Chest X-ray. View position: PA
Patient age: 42
Patient sex: F
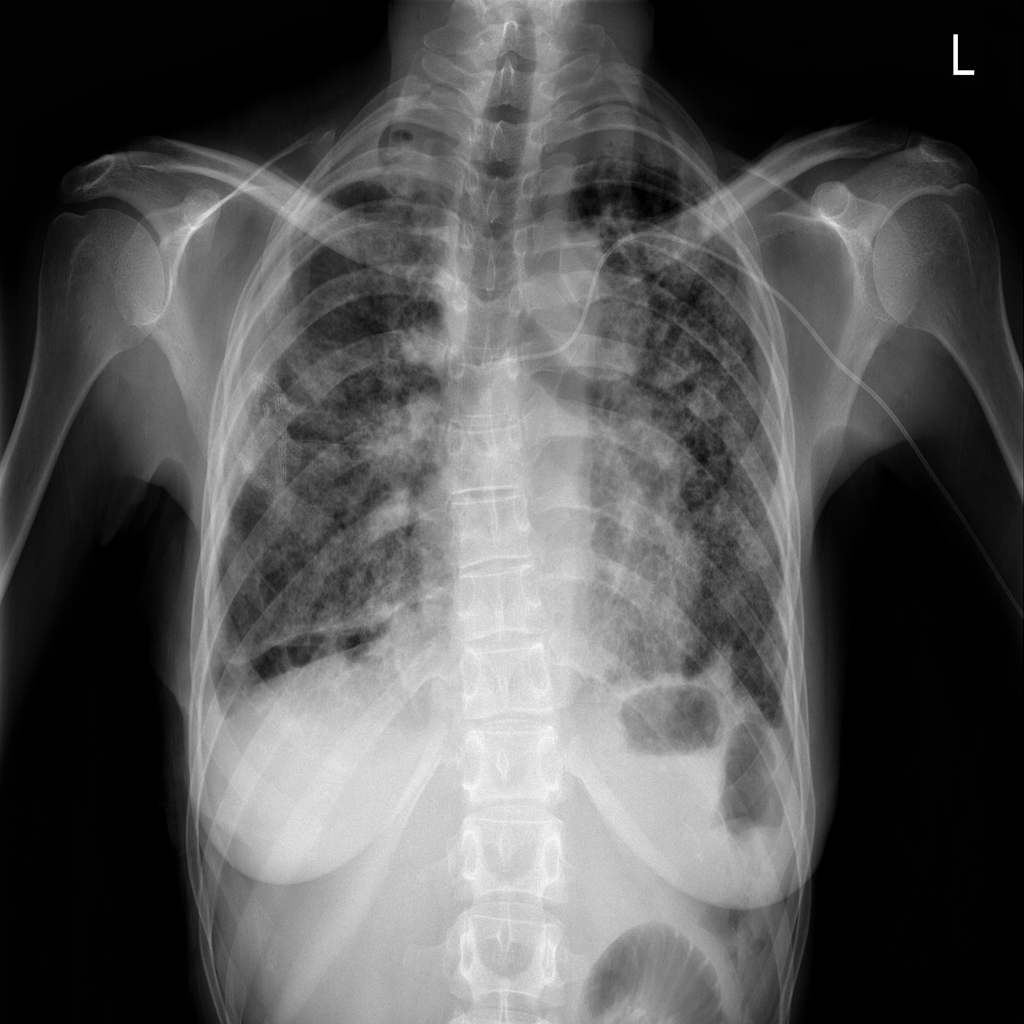
Finding: Pneumothorax